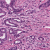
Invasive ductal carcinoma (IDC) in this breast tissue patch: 1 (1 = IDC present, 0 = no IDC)